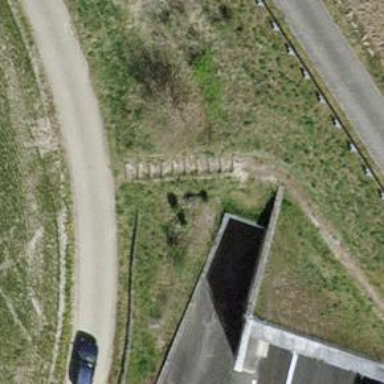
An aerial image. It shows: Road with steps.